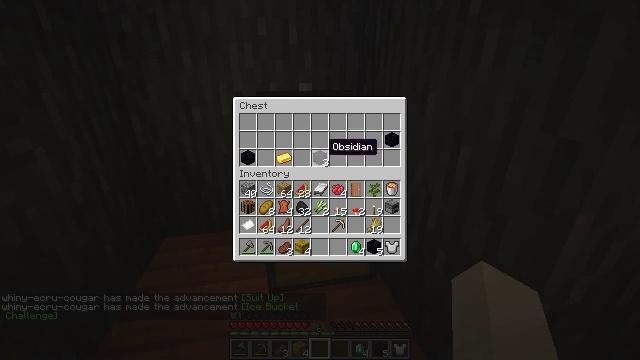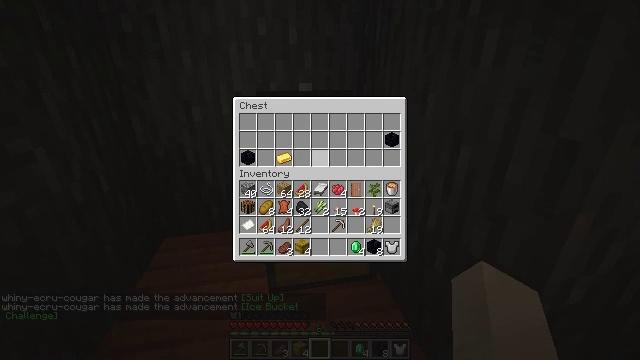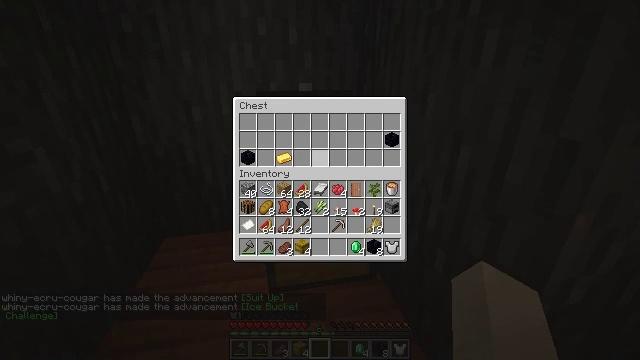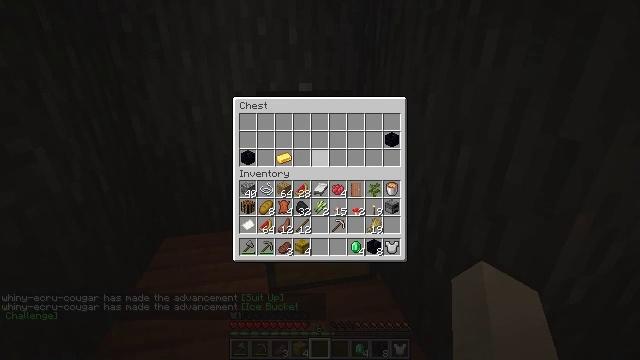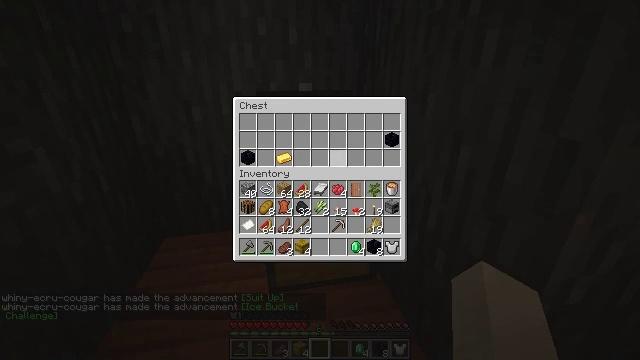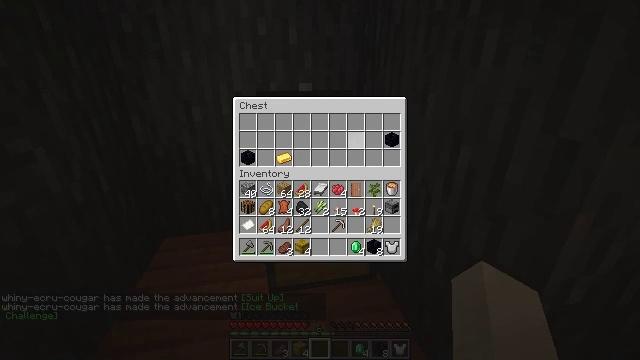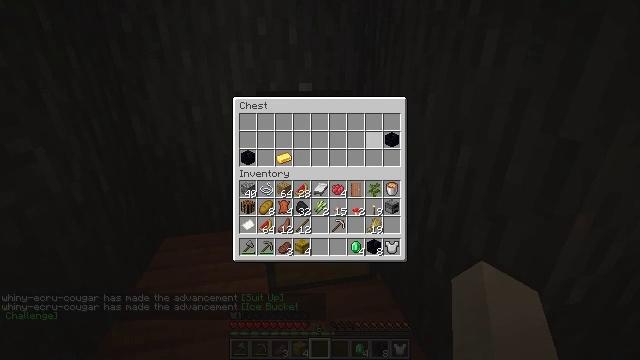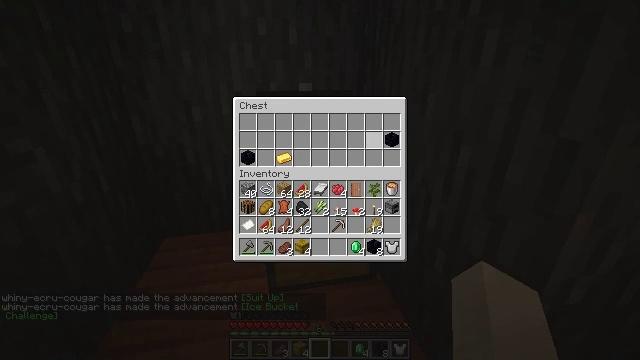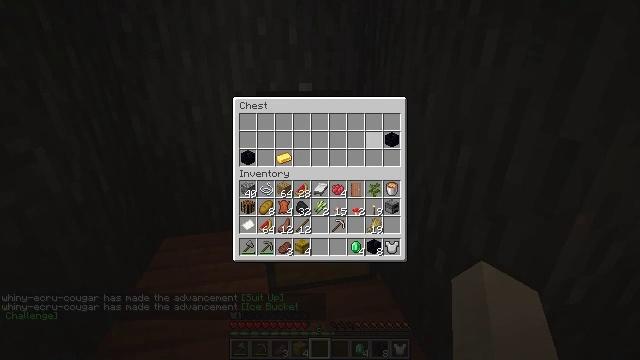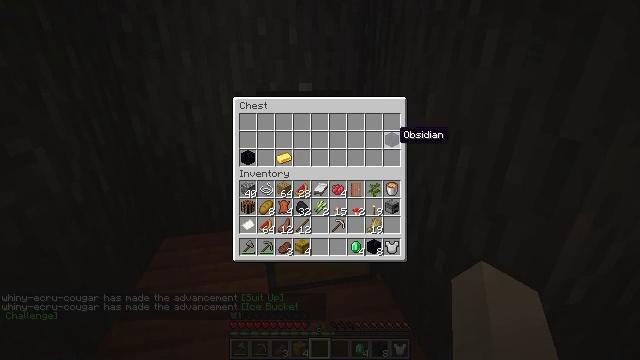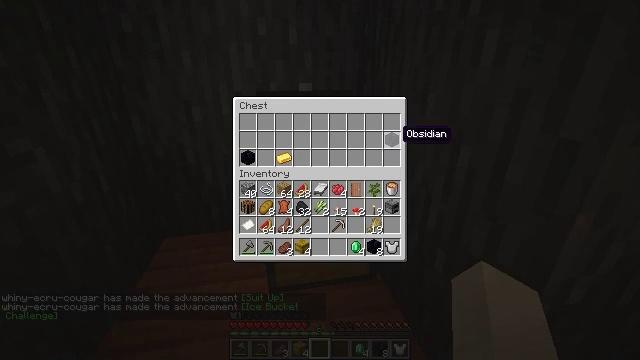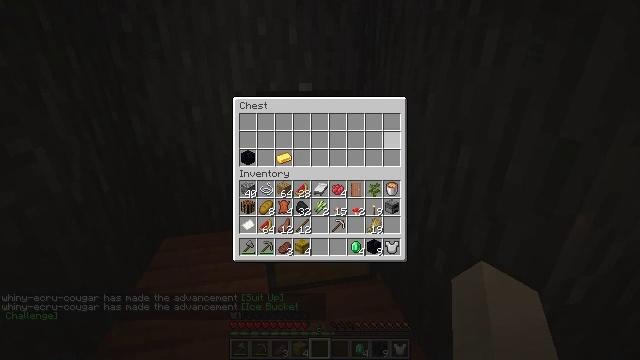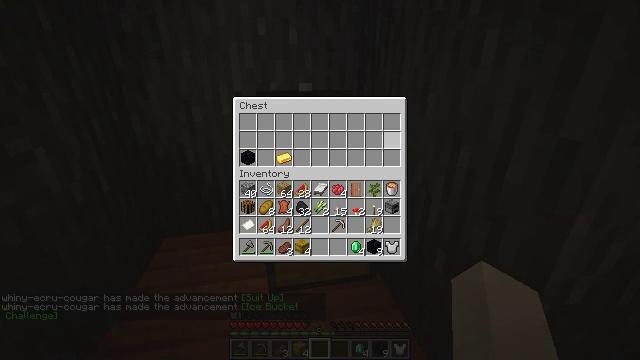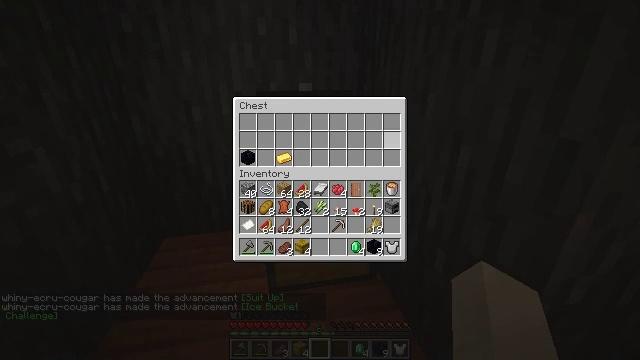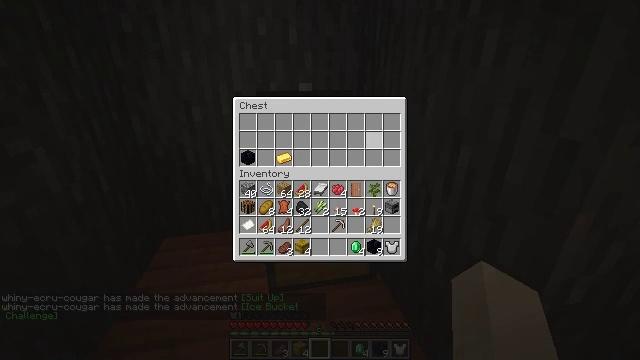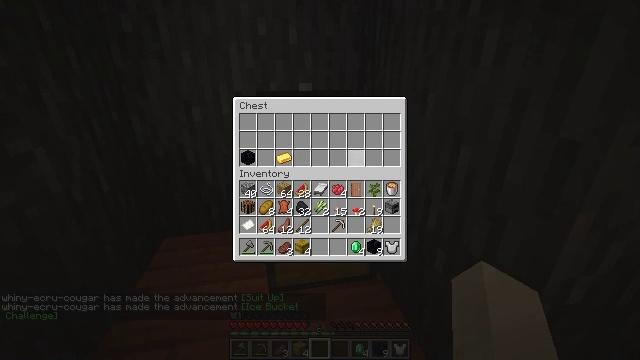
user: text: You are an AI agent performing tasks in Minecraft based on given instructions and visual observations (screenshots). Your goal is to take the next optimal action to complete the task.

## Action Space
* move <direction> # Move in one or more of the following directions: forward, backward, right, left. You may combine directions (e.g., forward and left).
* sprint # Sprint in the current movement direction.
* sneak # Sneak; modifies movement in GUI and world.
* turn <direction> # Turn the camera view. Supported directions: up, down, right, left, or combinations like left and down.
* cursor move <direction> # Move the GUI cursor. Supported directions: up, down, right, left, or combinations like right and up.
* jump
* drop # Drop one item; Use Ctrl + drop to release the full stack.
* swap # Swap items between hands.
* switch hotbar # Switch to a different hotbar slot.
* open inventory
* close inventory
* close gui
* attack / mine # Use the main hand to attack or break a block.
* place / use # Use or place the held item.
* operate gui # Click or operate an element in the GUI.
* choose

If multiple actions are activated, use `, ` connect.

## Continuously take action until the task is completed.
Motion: motion action
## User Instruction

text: Remove the grindstone from its place.
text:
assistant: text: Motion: sneak, operate gui
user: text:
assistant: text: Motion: sneak, operate gui
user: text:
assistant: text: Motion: sneak, operate gui
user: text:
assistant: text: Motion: sneak, cursor move right
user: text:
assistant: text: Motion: sneak, cursor move right
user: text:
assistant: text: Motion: sneak
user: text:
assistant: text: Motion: sneak
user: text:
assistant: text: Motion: sneak, cursor move right
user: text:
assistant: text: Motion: sneak, cursor move right
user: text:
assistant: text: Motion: sneak
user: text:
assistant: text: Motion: sneak, operate gui
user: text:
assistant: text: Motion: sneak, operate gui
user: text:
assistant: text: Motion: sneak, operate gui
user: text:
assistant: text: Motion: sneak, cursor move left
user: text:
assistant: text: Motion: sneak, cursor move left and down
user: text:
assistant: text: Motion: sneak, cursor move left
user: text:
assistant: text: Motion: sneak, cursor move left
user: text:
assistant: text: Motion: sneak, cursor move left
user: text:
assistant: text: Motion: sneak
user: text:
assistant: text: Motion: sneak
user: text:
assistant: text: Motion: sneak
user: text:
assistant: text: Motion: sneak
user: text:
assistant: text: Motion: sneak
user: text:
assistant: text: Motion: sneak
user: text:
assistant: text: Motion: sneak
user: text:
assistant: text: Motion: sneak, operate gui
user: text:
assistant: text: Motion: sneak, operate gui
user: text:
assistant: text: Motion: sneak, operate gui
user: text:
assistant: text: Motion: sneak
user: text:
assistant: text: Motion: sneak